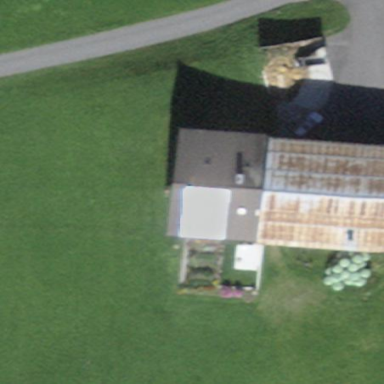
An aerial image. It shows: Farm building.